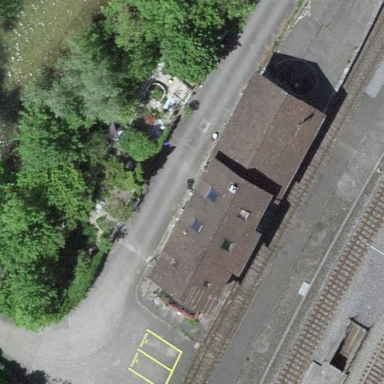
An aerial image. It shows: Train station building.